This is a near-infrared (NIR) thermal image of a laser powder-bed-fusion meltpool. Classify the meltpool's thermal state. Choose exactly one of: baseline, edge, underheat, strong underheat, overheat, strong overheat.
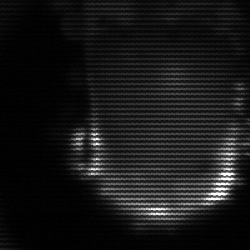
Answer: baseline